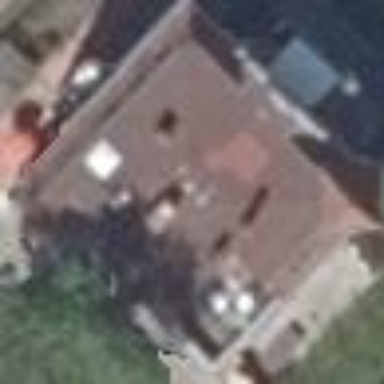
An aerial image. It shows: Detached building with red roof made of roof tiles in quadruple saltbox shape. The overall color scheme of the building is rose.